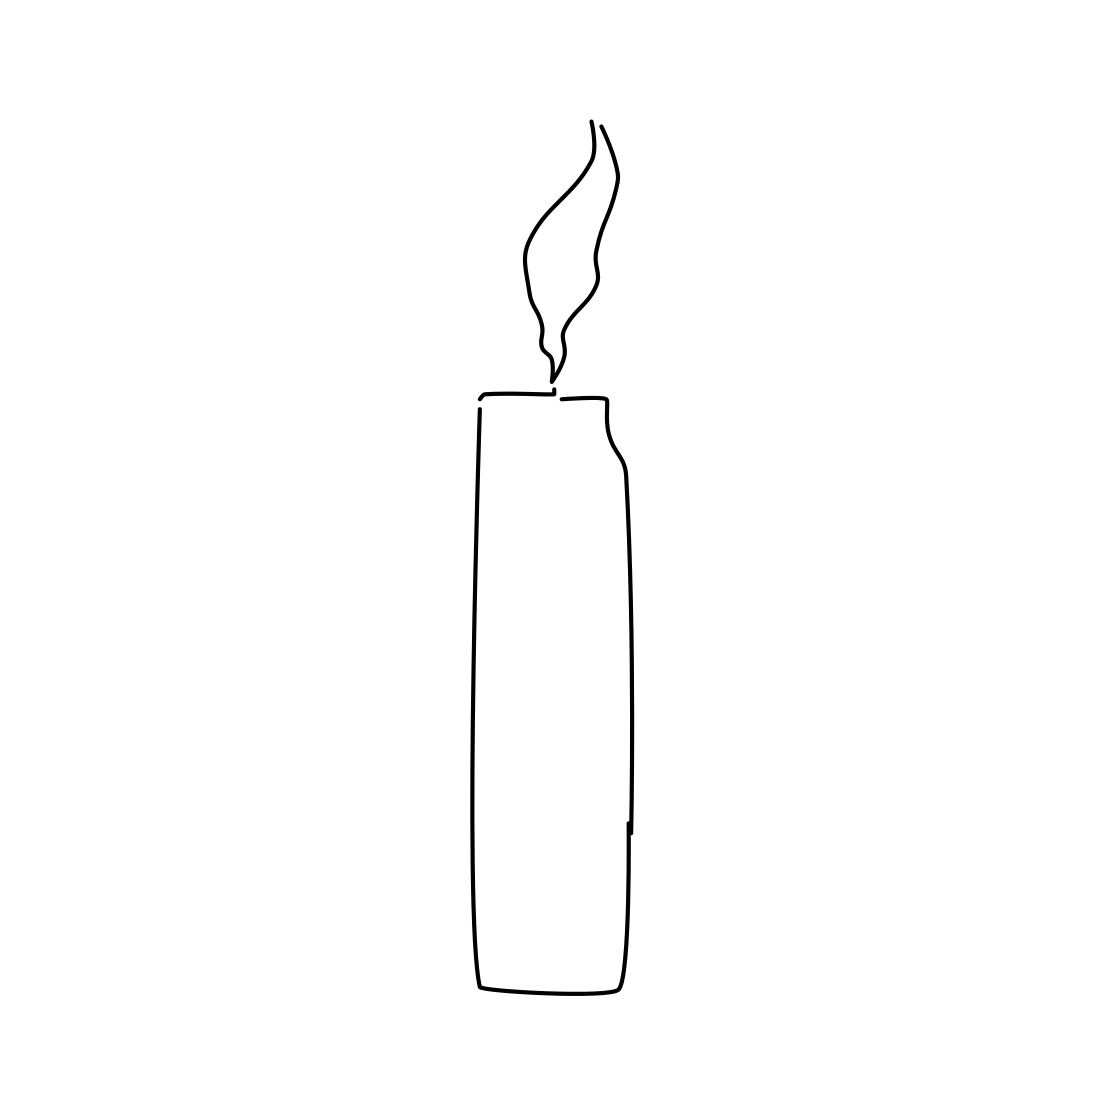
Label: candle